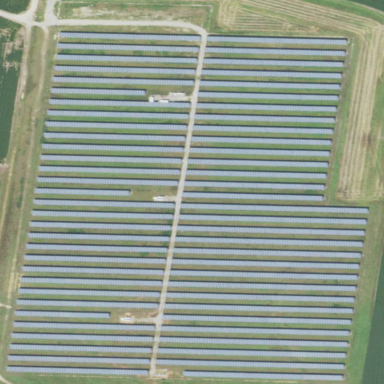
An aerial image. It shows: Solar power plant enclosed by fence. The plant generates electricity using photovoltaic technology.